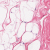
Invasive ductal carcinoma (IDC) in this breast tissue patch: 0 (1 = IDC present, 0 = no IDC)